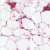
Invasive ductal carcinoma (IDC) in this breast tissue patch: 0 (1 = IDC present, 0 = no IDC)